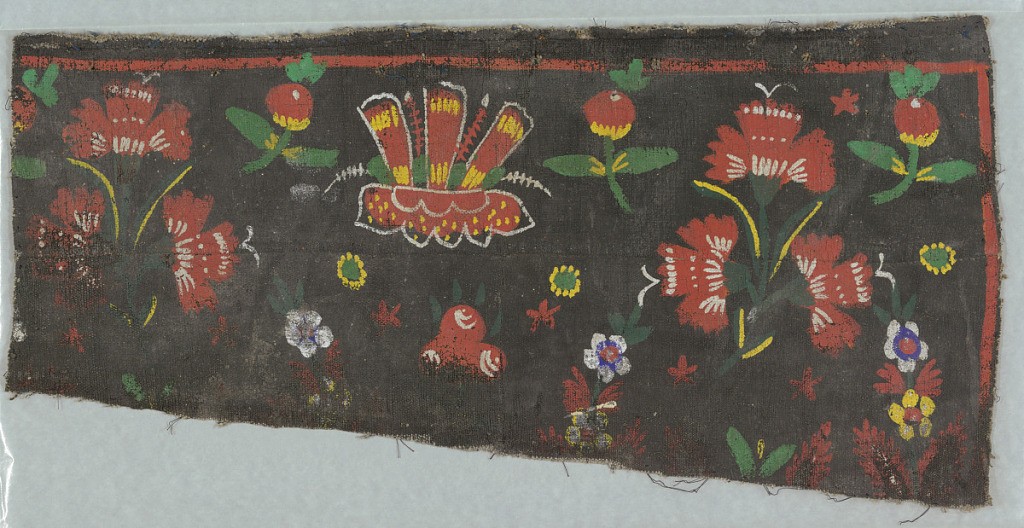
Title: Sidewall
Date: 1800–1825
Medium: linen, paint
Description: Horizontal section of coarse natural linen painted on one side with fragmentary medium- scale symmetrical design of bunch of three carnations (?) alternating with single large flower-head; smaller floral sprigs in interstices. Red, yellow, white, green and blue on black ground. One plain selvedge. Two French seams in linen.